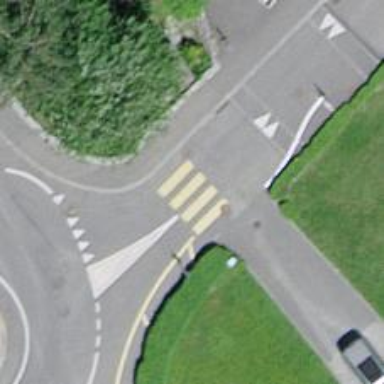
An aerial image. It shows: Uncontrolled zebra crossing.